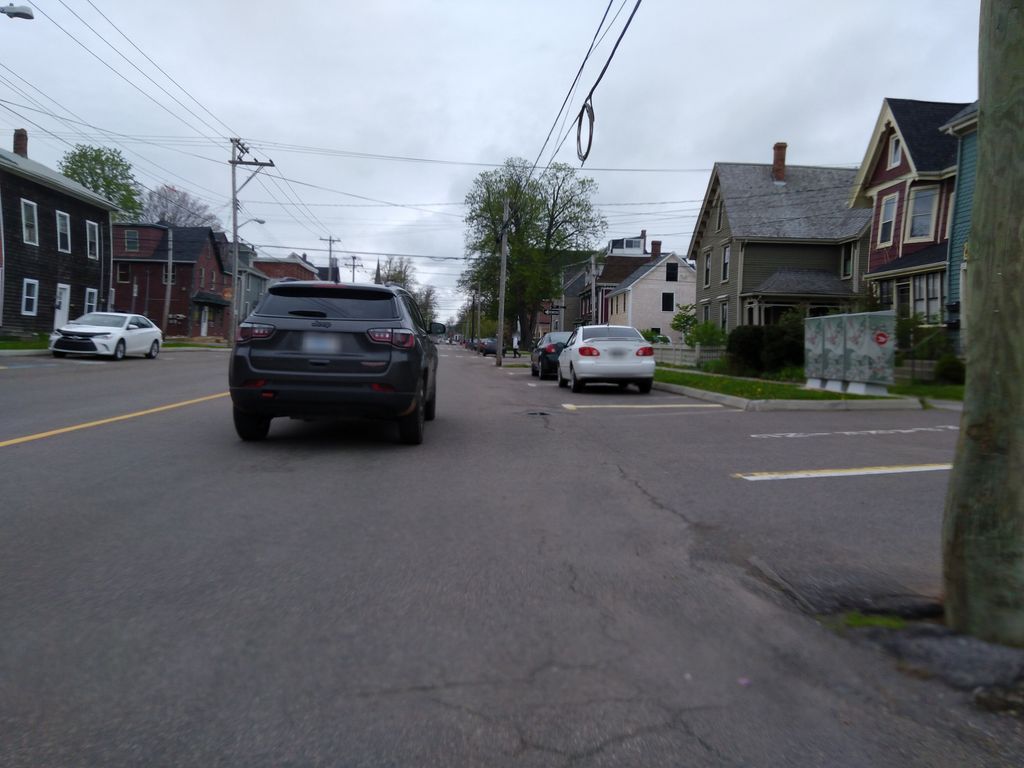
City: charlottetown